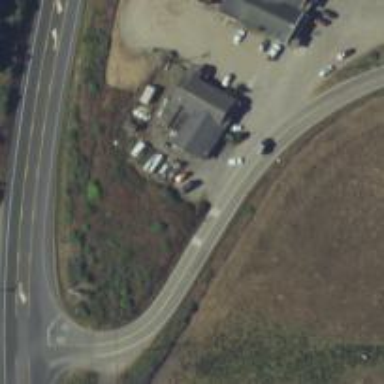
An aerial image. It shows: Convenience shop.